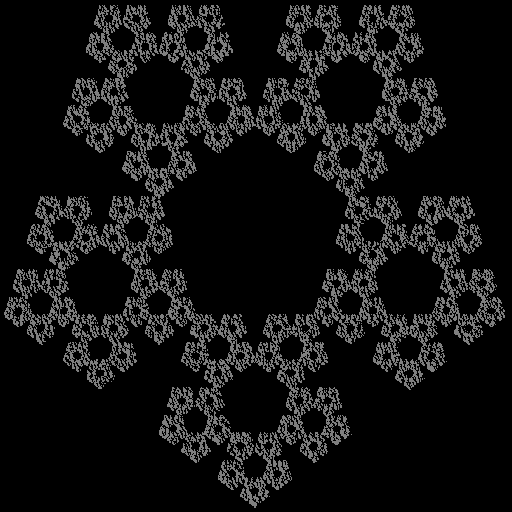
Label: sierpinski_pentagon